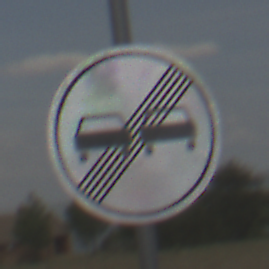
Verkehrszeichen: EndeUeberholverbot
Umgebung: Outdoor, Nature
Tageszeit: Midday
Wetter: PartlyCloudy
Licht: Natural
Jahreszeit: NotSpecified
Kontrast: MediumContrast